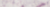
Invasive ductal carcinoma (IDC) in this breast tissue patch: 0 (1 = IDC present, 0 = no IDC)